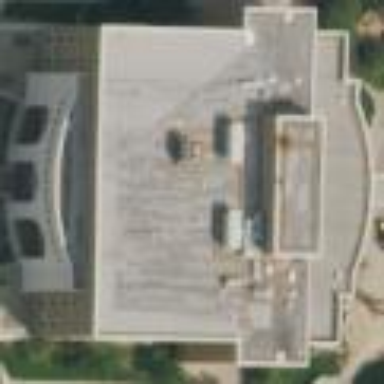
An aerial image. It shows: College building.